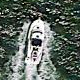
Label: Civil_yacht